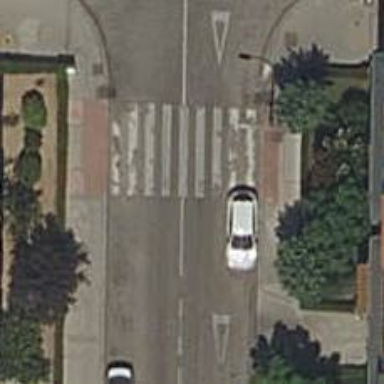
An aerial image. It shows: Zebra crossing on the road.